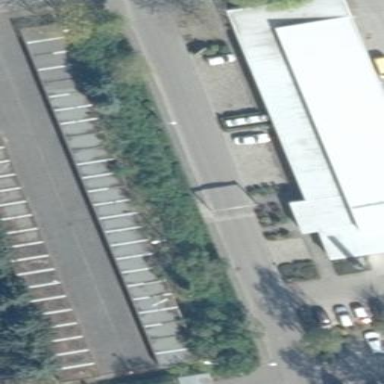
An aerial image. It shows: Group of garages.